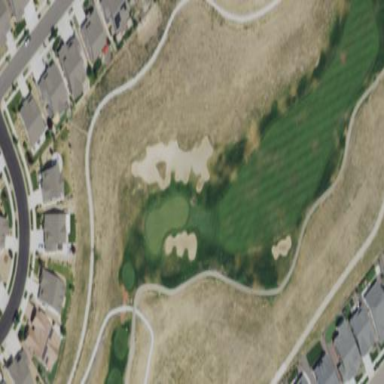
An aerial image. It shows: Area of rough grass used for golf.